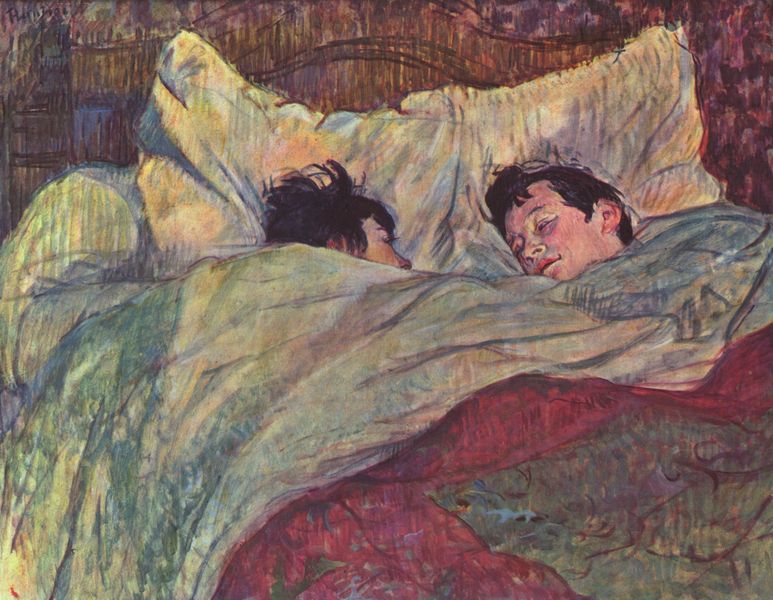
Titel: Zwei Mädchen im Bett
Künstler: Henri de Toulouse-Lautrec
Standort: Paris
Institution: Musée d'Orsay
Schlagwörter: akt, blau, dunkel, feder, gemälde, kopf, mann, schatten, schlaf, weiß, gelb, grün, impressionismus, menschen, mädchen, abend, braun, frau, grau, haar, hell, hintergrund, holz, köpfe, licht, mund, nase, ohr, orange, pastell, renoir, schwarz, zeichnung, rot, expressionismus, malerei, muster, gesichter, wand, augen, falten, gesicht, bildnis, porträt, morgen, sonne, haare, stoff, decke, paar, lippen, rosa, kinder, lächeln, liebe, ruhe, liegen, ruhen, schlafen, schlafend, man, zwei, moderne, lila, violett, linien, kissen, monet, realistisch, manet, bett, bettdecke, bettgestell, faltenwurf, laken, junge, geschlossen, striche, penis, corinth, traum, sex, schraffur, strich, entspannt, pölster, liebespaar, bettzeug, ehepaar, leintuch, bettlaken, licht schatten, müdigkeit, weich, verdeckt, träumen, rückwand, morgensonne, gemütlich, kopfkissen, decken, morgens, einschlafen, überzug, aufwachen, faltn, nae, kopfteil, mann und frau, ehebett, federkissen, bettrahmen, bettgestellt, dänisch, einschlfen, federdecke, srtich, liegenzeichnung